Question: here's a simple problem of 2D computational geometry that I've been unsuccessful to solve:
'''
we have four points A, B, C, D defining a CONVEX QUADRILATERAL
(not a square or a rectangle!)
we know the (x, y) coordinates of each point.
'''
There are 6 segments connecting 2 points:
'''
AB, AC, AD, BC, BD, CD
'''
One of the intersections of these segments will form a point inside the figure: the intersection of the two diagonals.
There are 3 possible for couples of diagonals:
'''
[AB] and [CD]
[AC] and [BD]
[AD] and [BC]
'''
(see the figure below)

I am searching for a simple algorithm to find which of the 3 possible cases is happening when I vary the (x, y) coordinates of A, B, C, D
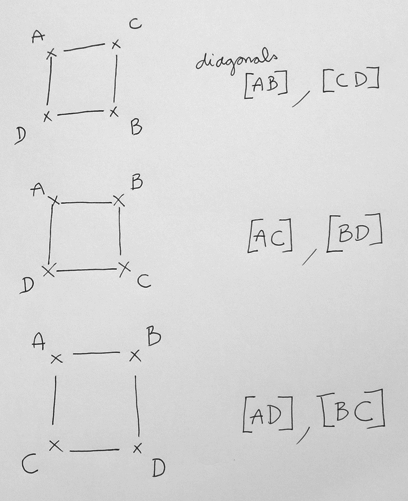
Answer: 1. Take lines AB, AC, AD.
2. Measure angles between them (dot product of two normalized vectors is cosine of angle between them). Measure angles CAB, CAD, BAD and find two smallest angles.
3. Those two smallest angles share a side. This side is a diagonal. The points that belong to non-shared sides form another diagonal.
Example.
1. Measure angles BAC, CAD, BAD.
2. BAC and CAD are two smallest angles. (also, sum of the angles BAC and CAD will be equal to angle BAD, so you could check for that too).
3. They share side AC. That makes AC first diagonal, and it means that BD is another diagonal.
(with diagram)

In this picture, 'DAB = DAC + BAC'. Therefore, 'DAC < DAB' and 'BAC < DAB'.
AC is shared, and is diagonal. BC is another diagonal.
I.e. in all cases, two small angles form "big" angles, and their shared side splits "big" angle into two small angles. For a single vertex in convex quad there are only 3 angles to check, and that'll be enough to find all diagonals.
.
Normalized vector is vector with length of '1.0'.
To normalize vector, scale it by factor of '1.0/length'. Length can be calculated with dot product.
'normalizedVector = scale(originalVector, 1/length(originalVector))' (watch out for vectors with length of 0 here.)
'length(vector) = sqrtf(dotProduct(vector, vector))'
"scaling" a vector is multiplying it with scalar.